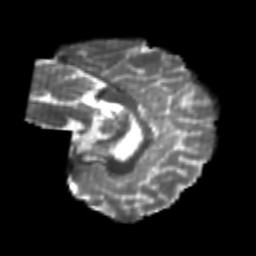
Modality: T2w
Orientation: sagittal
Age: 24
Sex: female
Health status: healthy
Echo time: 0.074 s